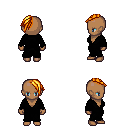
a pixel art fantasy rpg character, female body template, human, dark skin, black robe, gold greaves, light blonde long mohawk hairstyle, four views (front, back, left, right), 2x2 character sprite sheet, small pixel art, hard edges, no anti-aliasing